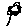
Label: flower